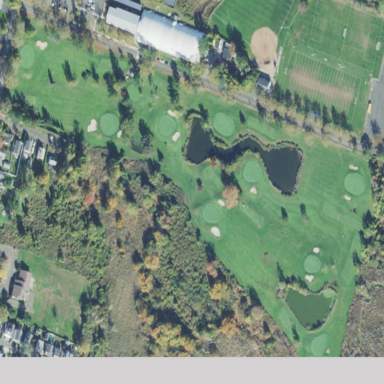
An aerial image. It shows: Golf course.